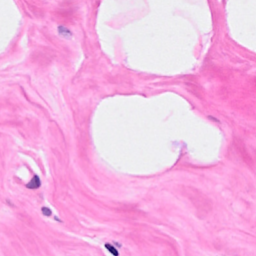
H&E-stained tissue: Breast